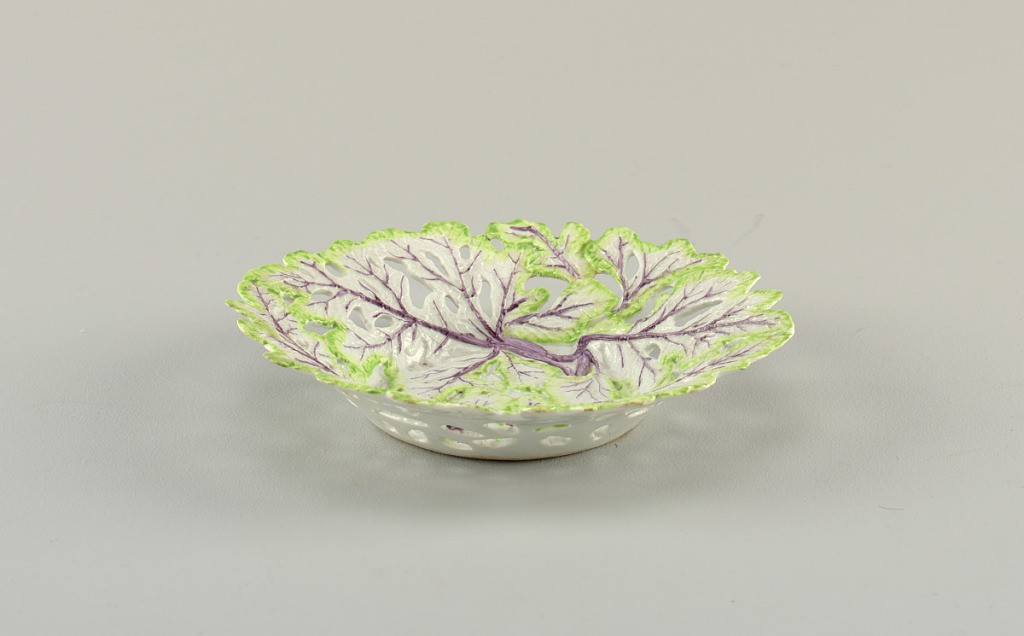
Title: Pierced Dish
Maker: Longton Hall Porcelain Manufactory, English, 1749 – 1760
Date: ca. 1755
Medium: soft paste porcelain, vitreous enamel
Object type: dish
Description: Round dish in the form of lettuce leaves with holes throughout, pink midribs and veins, and green edges.